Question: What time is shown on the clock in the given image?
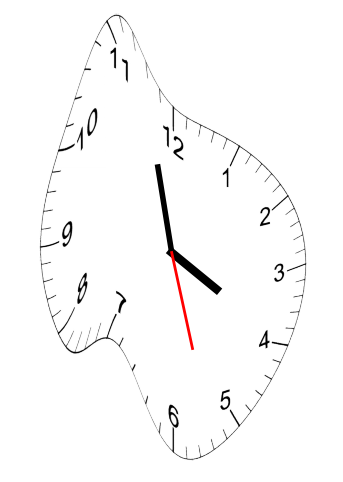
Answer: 03:57:27